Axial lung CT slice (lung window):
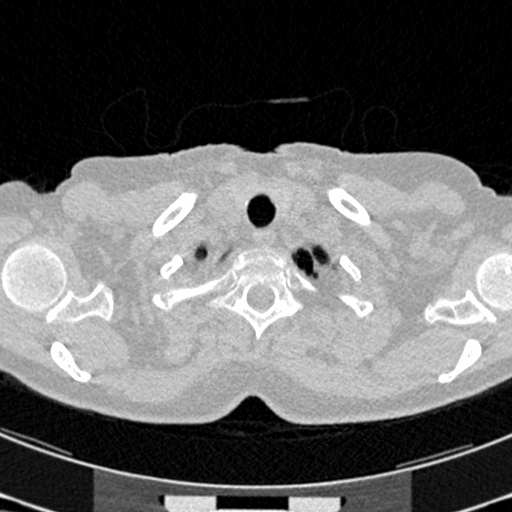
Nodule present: no